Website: bh-photo
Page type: customer-info-address
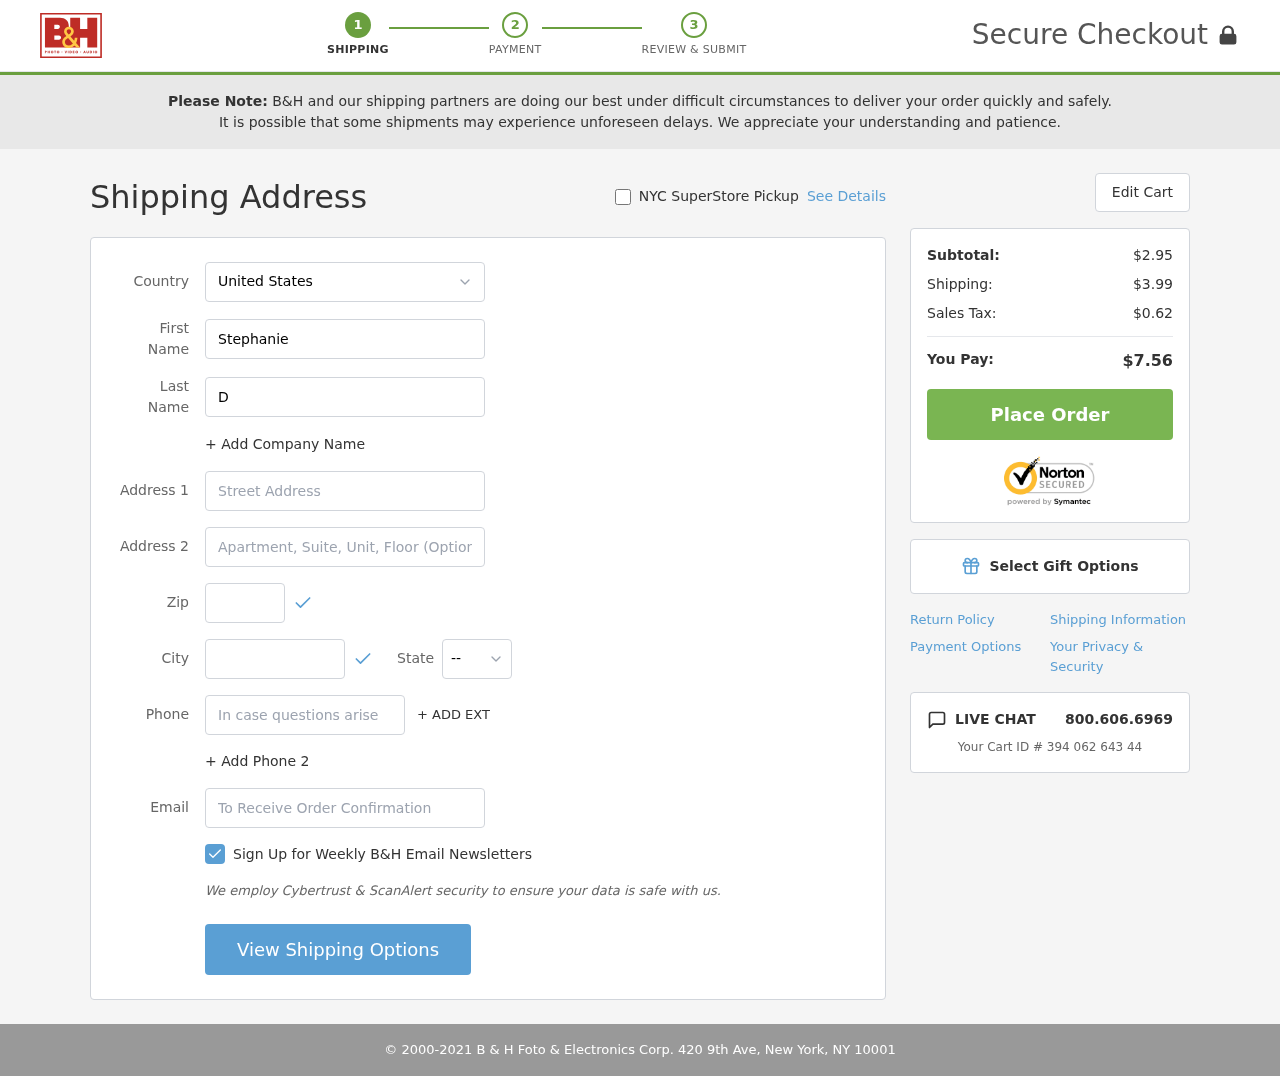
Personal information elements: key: PII_CITY
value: New Juliemouth
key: PII_COUNTRY
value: United States
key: PII_EMAIL
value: stephanie_day@yahoo.com
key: PII_FIRSTNAME
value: Stephanie
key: PII_LASTNAME
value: Day
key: PII_PHONE
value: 9066901841
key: PII_POSTCODE
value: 67845
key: PII_STATE_ABBR
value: FL
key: PII_STREET
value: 0100 Jackson Street Suite 302
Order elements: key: ORDER_SUBTOTAL
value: $2.95
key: ORDER_SHIPPING_COST
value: $3.99
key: ORDER_TAX
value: $0.62
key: ORDER_TOTAL
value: $7.56
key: ORDER_ID
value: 394 062 643 44